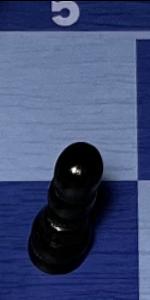
Label: Pawn_Black